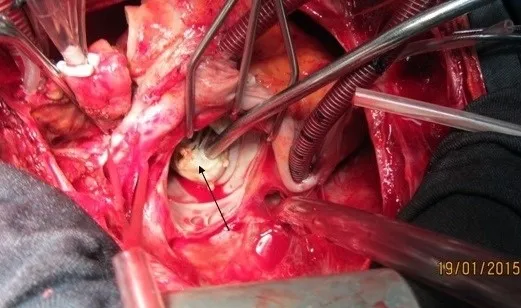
Vegetation on destructive anterior mitral leaflet (black arrow).
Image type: medical_photograph (other_medical_photograph)